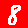
Digit: 8